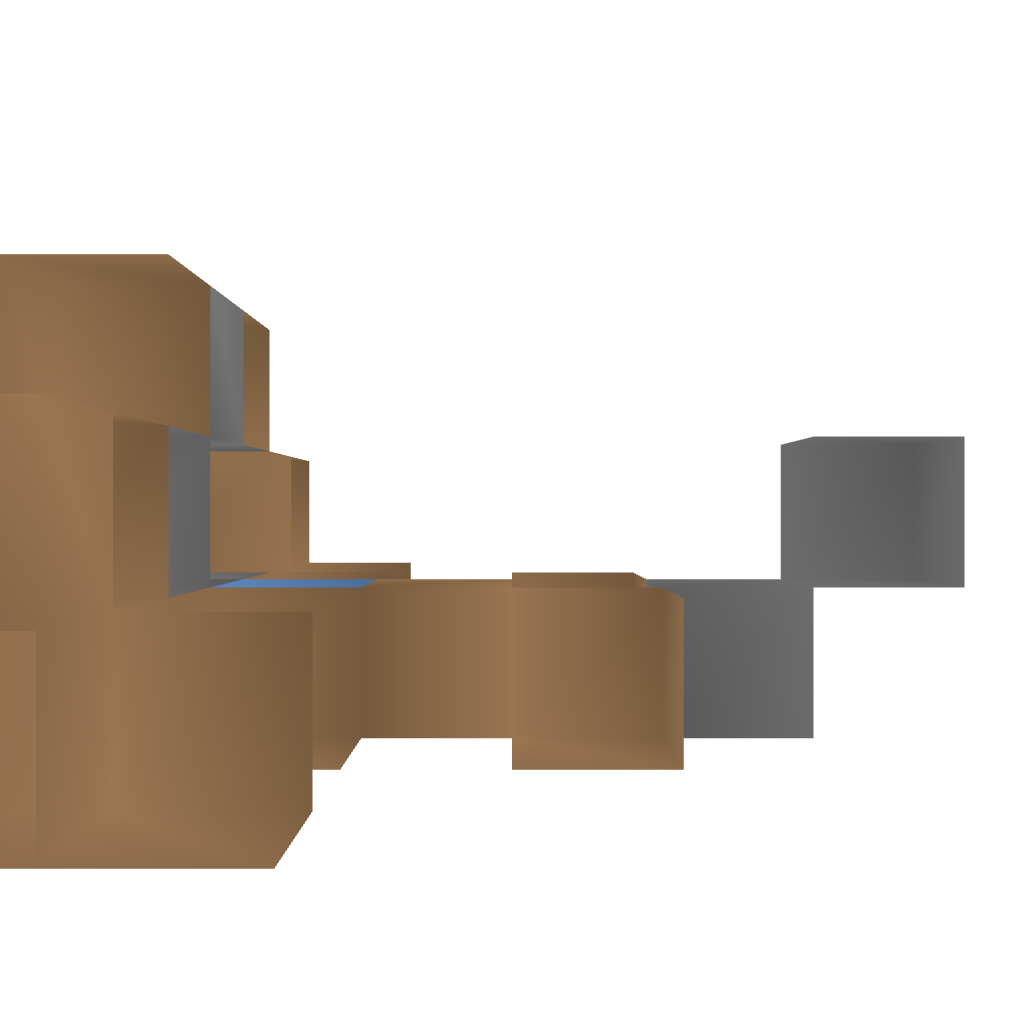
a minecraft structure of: Food Machine bad low quality